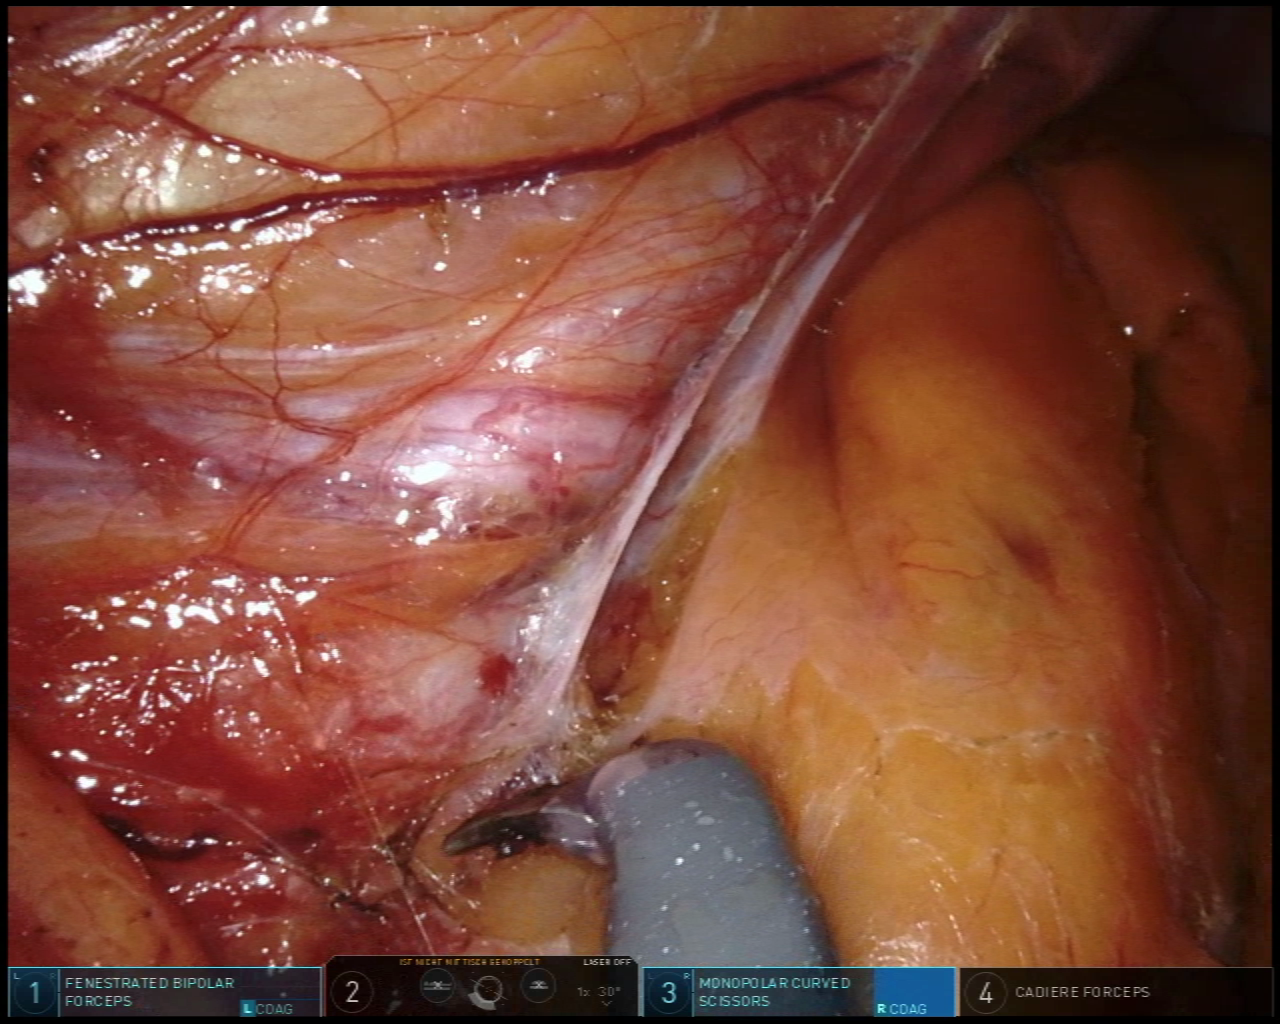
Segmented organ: ureter
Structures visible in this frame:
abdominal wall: yes
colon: no
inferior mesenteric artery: no
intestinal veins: no
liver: no
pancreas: no
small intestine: no
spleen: no
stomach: no
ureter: yes
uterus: no
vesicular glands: no